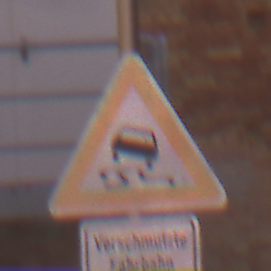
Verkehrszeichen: SchleuderOderRutschgefahr
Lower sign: HinweiseAufGefahrenDurchVerbaleAngabe4
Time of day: MorningAfternoon
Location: Outdoor (Urban)
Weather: Clear
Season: NotSpecified
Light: Natural